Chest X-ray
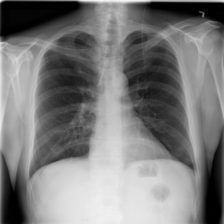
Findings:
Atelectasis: negative
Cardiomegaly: negative
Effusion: negative
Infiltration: negative
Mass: negative
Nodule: negative
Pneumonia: negative
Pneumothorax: negative
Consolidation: negative
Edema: negative
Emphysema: negative
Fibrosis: negative
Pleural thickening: negative
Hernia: negative